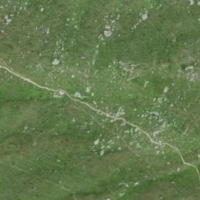
EUNIS habitat code: 26
Species observed at this site:
Campanula barbata